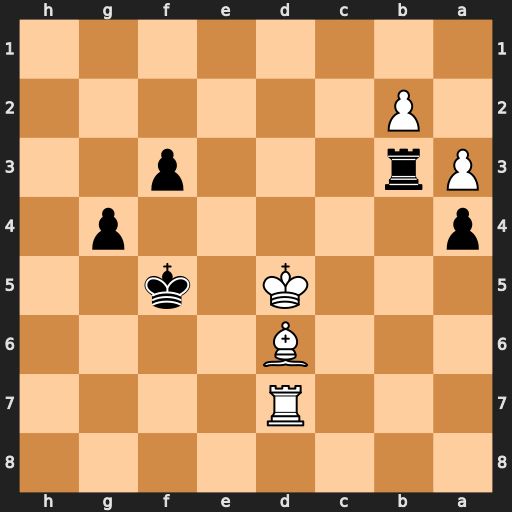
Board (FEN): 8/3R4/3B4/3K1k2/p5p1/Pr3p2/1P6/8
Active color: b
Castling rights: -
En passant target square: -
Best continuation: Rd3+ Kc6 Rxd6+